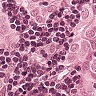
Metastatic tissue present: yes